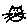
Label: cat